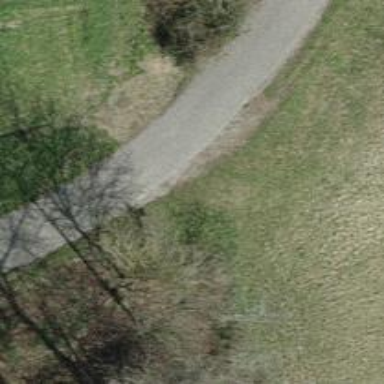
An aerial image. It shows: Bench.